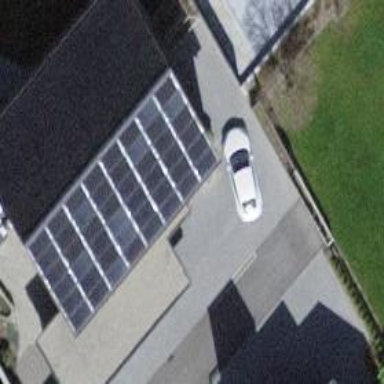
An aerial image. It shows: Solar power generator using photovoltaic method with solar photovoltaic panel types.